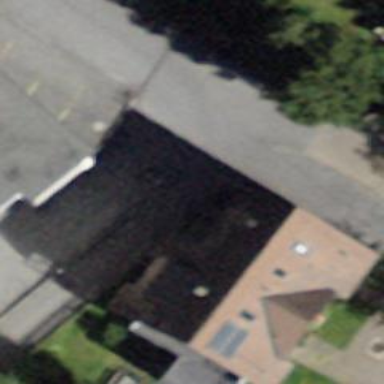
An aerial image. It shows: Building with tile roof.